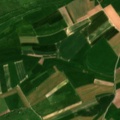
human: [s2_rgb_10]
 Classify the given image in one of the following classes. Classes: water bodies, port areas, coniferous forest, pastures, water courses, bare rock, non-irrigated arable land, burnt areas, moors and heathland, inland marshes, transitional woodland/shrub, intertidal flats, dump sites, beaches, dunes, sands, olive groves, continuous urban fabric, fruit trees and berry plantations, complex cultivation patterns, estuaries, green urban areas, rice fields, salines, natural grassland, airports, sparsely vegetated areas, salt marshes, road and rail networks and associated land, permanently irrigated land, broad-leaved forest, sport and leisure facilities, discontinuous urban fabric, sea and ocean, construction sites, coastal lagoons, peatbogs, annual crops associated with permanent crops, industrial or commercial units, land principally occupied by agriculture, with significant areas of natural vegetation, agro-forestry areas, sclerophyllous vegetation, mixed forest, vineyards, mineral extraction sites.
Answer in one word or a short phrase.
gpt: non-irrigated arable land, pastures